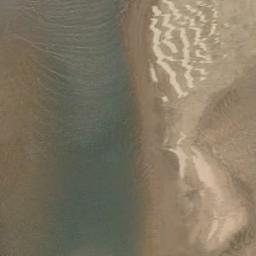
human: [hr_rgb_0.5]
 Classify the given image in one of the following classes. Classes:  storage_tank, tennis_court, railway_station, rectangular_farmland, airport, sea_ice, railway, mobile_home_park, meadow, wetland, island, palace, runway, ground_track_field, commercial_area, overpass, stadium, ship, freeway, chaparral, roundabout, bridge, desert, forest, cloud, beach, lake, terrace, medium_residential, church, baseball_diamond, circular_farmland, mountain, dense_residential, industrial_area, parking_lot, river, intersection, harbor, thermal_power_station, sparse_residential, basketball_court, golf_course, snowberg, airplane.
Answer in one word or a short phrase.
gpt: beach